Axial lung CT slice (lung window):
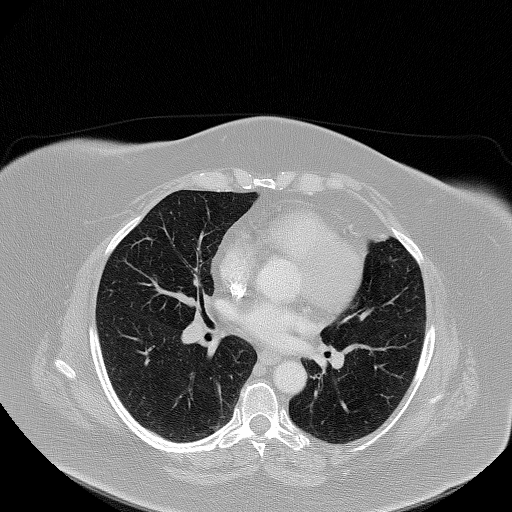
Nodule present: no